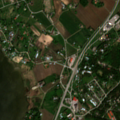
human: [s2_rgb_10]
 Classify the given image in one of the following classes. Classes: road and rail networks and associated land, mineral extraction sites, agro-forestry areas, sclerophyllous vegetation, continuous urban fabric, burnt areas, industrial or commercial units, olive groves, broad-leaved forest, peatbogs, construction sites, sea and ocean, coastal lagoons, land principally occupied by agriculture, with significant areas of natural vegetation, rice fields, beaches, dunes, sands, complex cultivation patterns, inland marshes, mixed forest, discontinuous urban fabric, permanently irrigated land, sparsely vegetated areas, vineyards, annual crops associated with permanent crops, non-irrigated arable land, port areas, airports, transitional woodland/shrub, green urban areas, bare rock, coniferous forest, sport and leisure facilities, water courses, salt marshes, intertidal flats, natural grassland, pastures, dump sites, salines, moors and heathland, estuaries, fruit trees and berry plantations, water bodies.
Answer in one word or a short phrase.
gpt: discontinuous urban fabric, land principally occupied by agriculture, with significant areas of natural vegetation, mixed forest, sea and ocean